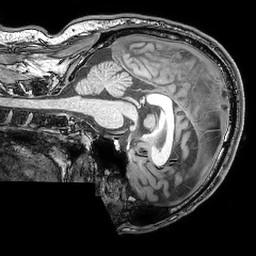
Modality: T1w
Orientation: sagittal
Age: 36
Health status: ill
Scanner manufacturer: philips
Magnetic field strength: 3 T
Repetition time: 0.007 s
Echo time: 0.0035 s